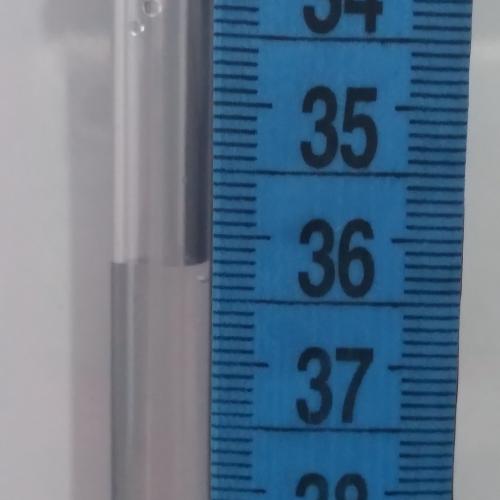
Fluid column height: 36.2 cm